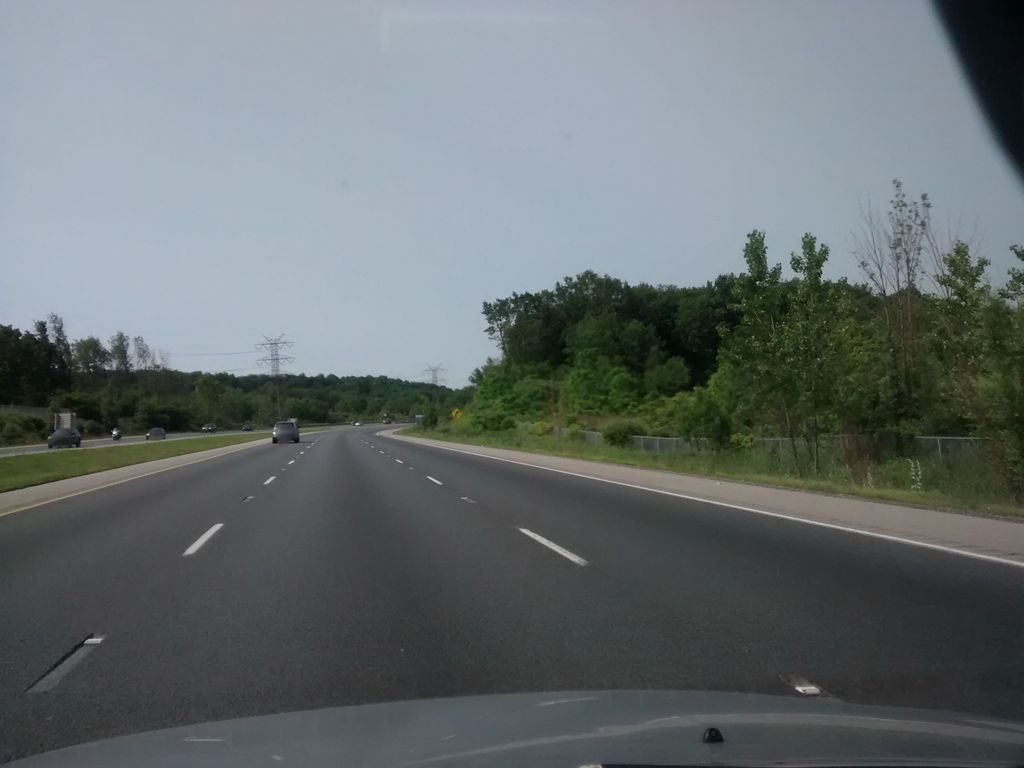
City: hamilton